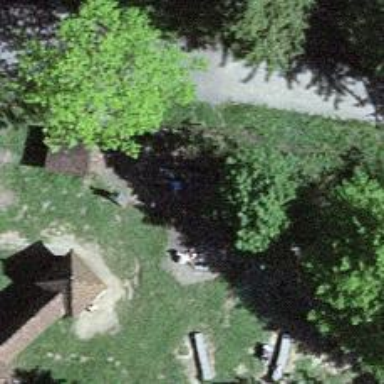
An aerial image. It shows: Picnic site for tourists.